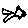
Label: fish